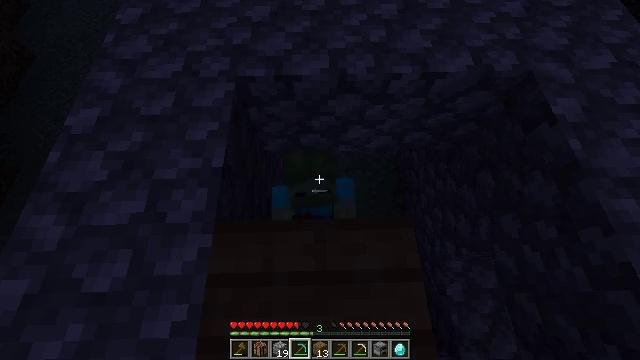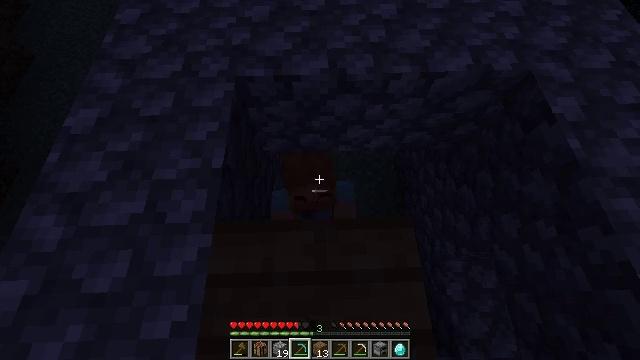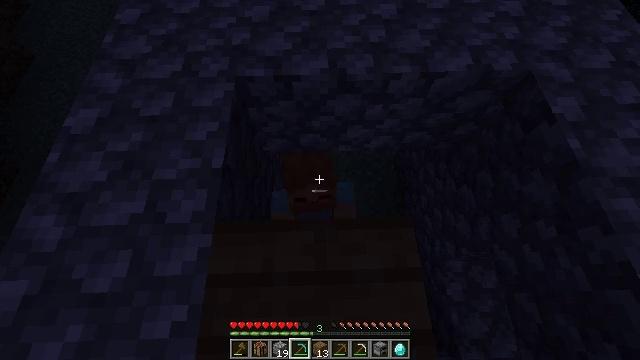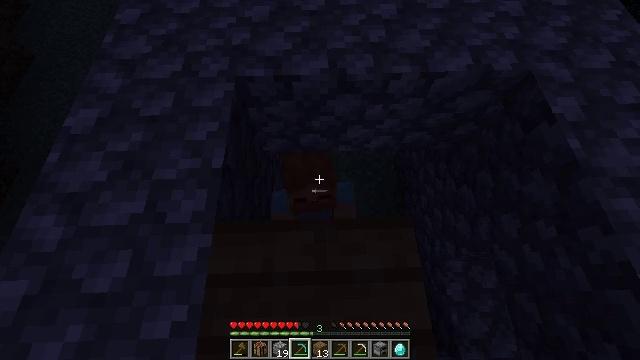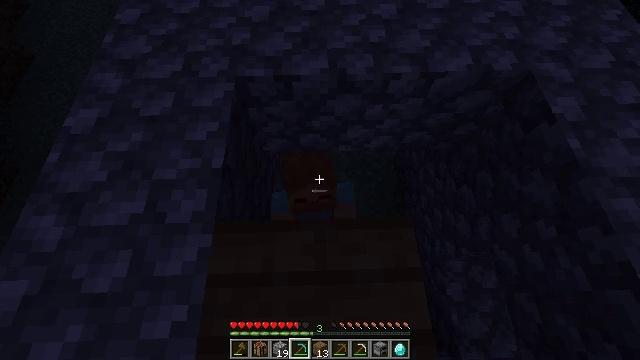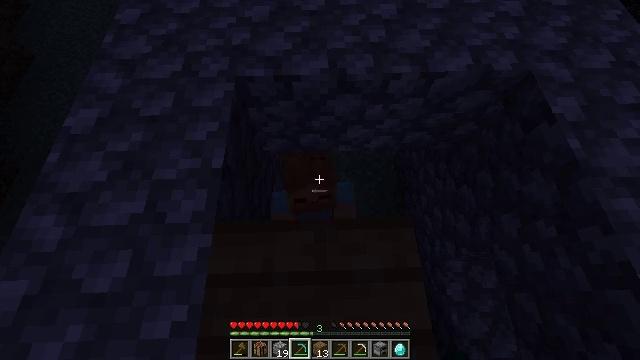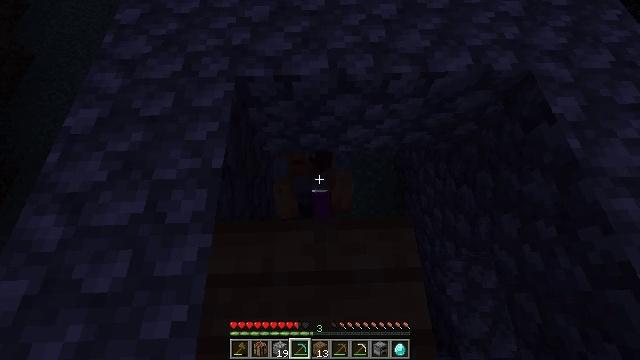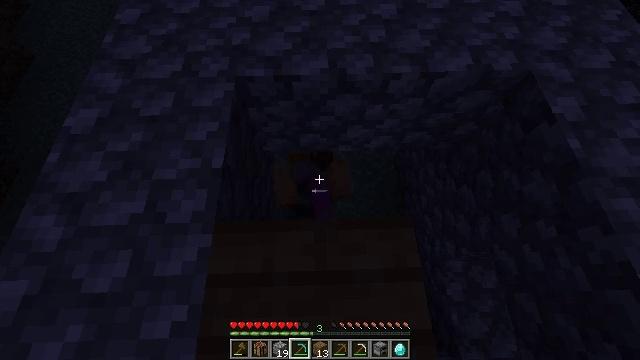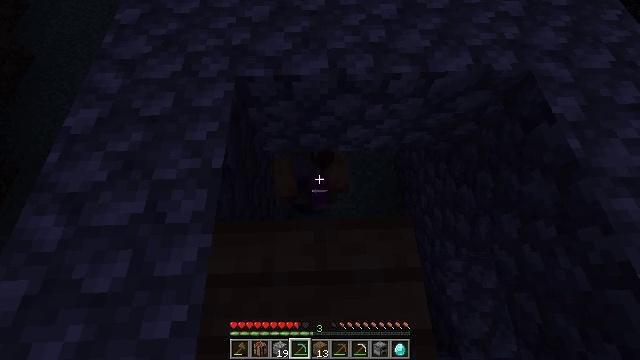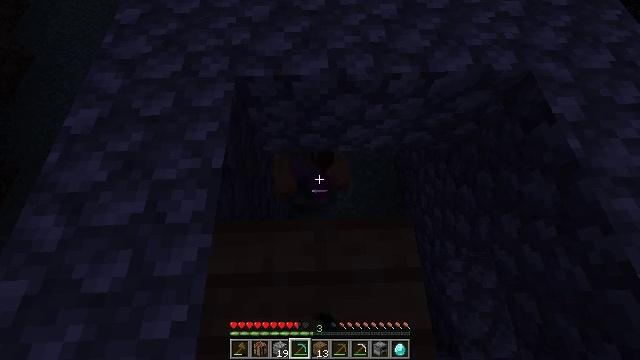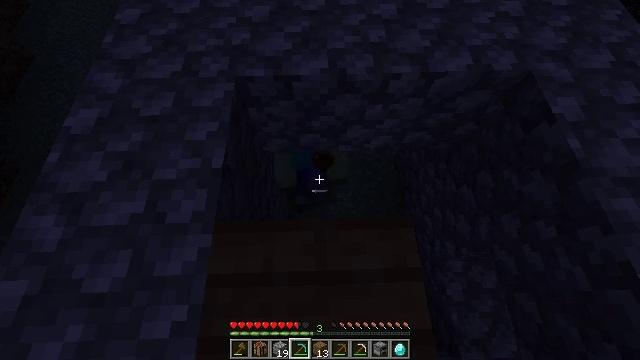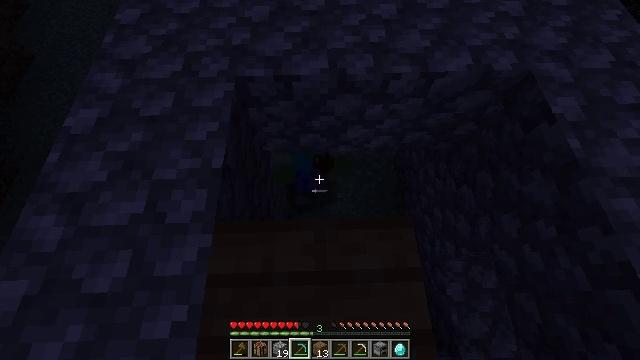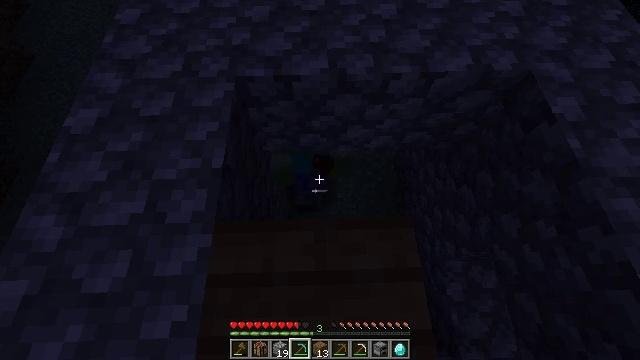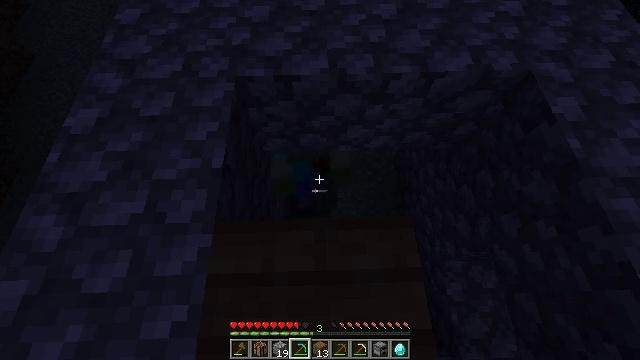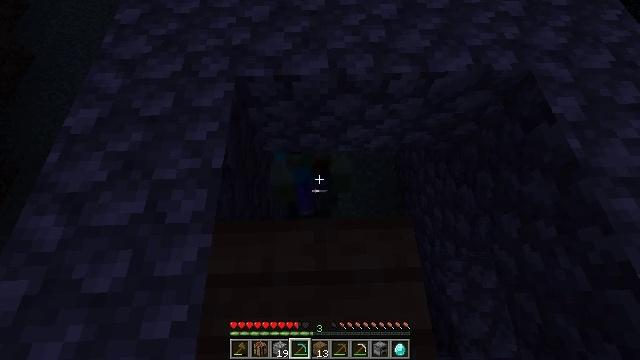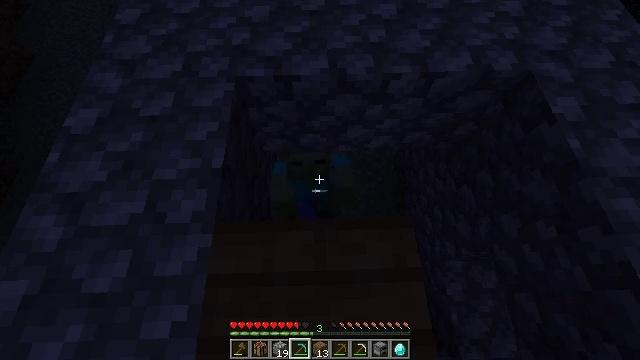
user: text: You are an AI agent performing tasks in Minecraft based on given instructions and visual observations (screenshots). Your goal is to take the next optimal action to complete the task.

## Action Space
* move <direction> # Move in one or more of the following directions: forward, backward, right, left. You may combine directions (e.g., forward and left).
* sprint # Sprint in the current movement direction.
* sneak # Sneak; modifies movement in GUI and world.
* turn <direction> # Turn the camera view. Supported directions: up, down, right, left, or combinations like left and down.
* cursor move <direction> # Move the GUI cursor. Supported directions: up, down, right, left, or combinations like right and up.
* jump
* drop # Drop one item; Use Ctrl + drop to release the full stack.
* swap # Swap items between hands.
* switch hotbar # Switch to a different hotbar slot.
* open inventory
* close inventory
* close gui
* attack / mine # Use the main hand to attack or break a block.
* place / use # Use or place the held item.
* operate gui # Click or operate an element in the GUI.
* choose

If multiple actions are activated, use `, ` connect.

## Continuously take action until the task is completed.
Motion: motion action
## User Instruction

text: Combat the zombie.
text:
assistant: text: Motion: sneak, attack / mine
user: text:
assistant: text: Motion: sneak, attack / mine
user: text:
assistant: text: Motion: sneak
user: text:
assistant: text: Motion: sneak, attack / mine
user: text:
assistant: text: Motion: sneak, attack / mine
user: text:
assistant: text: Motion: sneak, attack / mine
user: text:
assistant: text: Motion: sneak
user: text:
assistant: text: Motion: sneak, attack / mine
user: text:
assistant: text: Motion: sneak, attack / mine
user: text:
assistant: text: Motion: sneak, attack / mine
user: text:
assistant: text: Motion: sneak
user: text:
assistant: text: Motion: sneak
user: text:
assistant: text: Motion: sneak
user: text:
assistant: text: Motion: sneak
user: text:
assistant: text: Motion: sneak
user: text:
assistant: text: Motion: sneak
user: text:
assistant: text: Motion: sneak
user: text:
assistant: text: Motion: sneak
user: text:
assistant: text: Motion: sneak
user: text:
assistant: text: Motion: sneak, attack / mine
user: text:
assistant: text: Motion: sneak, attack / mine
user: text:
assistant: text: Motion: sneak
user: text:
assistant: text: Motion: sneak
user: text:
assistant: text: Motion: sneak, attack / mine
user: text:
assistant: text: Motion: sneak, attack / mine
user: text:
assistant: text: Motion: sneak, attack / mine